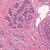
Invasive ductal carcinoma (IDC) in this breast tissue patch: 1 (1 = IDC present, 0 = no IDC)